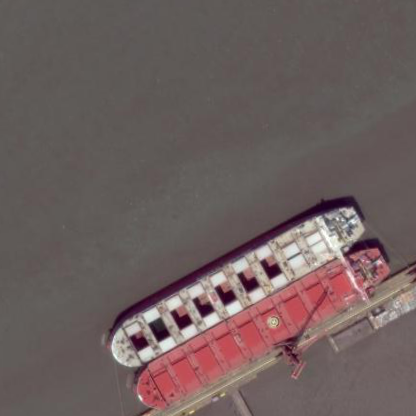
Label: civil